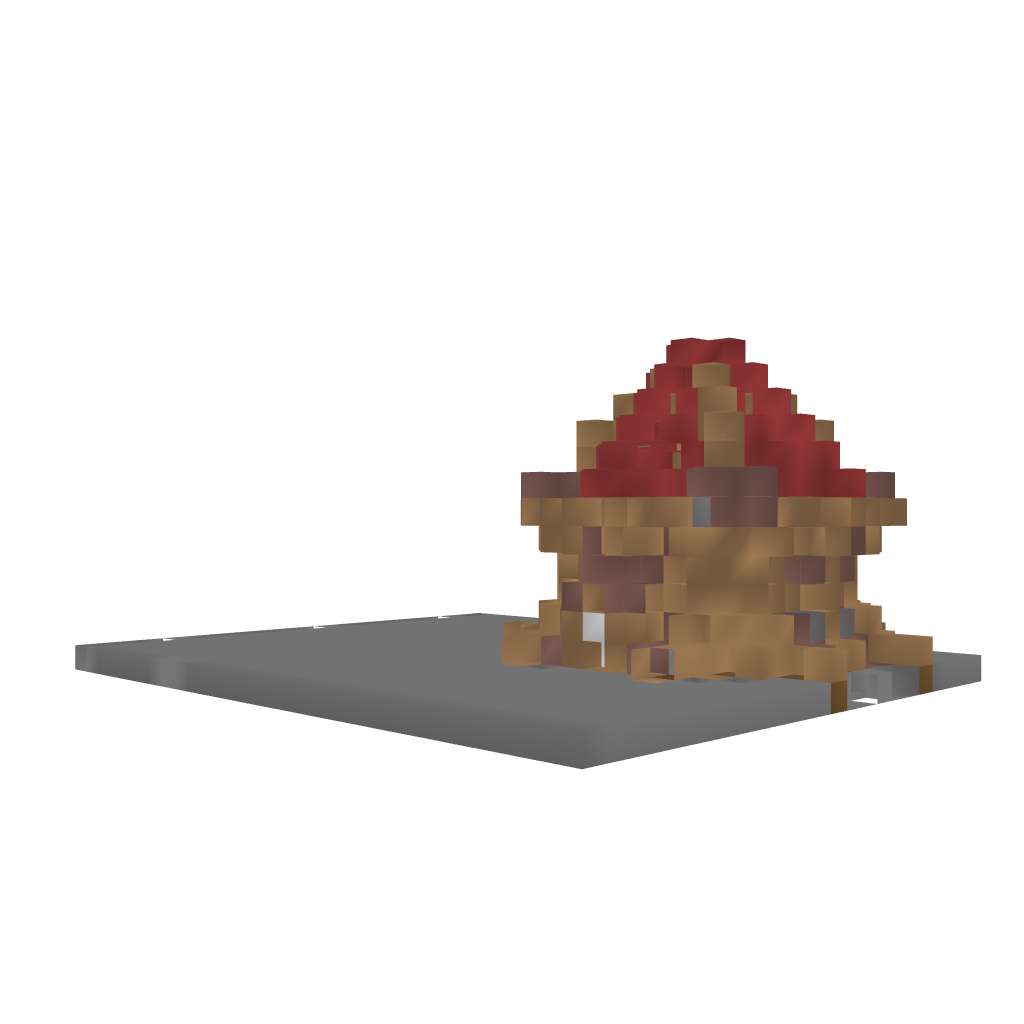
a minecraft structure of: Orc Hut My _Kingrazor_ good quality